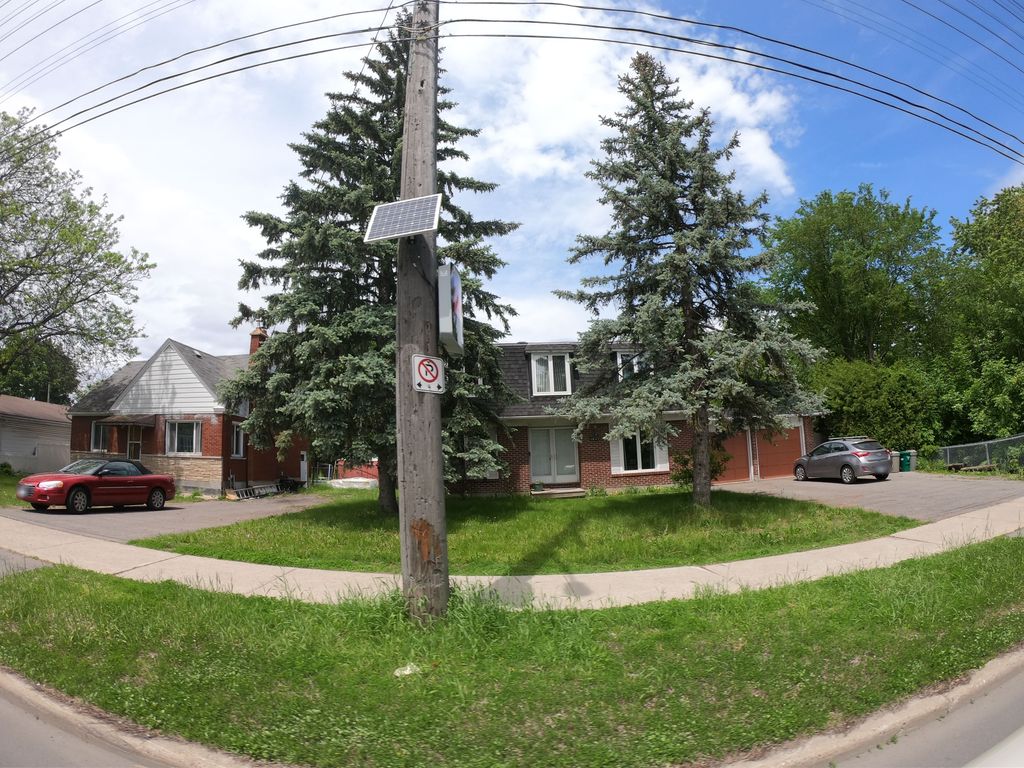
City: ottawa-gatineau